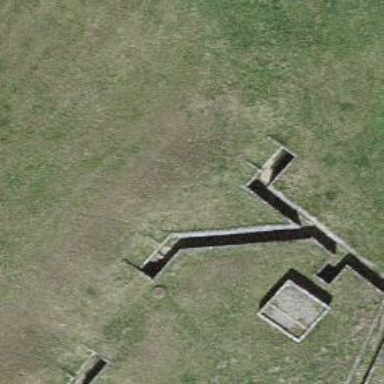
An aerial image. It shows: Military trench.